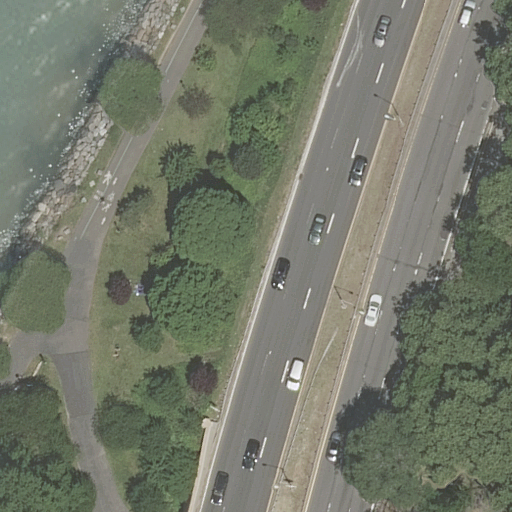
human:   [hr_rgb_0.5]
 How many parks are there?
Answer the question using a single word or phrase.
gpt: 2

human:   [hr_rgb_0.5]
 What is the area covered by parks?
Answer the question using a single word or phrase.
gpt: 15726m2

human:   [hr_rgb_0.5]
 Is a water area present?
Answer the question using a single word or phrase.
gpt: yes

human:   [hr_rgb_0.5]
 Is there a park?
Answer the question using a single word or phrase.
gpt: yes

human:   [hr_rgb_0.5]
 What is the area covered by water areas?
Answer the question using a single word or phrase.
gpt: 805m2

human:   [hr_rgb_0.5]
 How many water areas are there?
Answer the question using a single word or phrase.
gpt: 1

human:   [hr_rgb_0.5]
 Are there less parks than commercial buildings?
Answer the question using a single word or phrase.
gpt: no

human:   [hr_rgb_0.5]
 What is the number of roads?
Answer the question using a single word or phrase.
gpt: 7

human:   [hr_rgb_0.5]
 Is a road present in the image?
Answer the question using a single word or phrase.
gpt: yes

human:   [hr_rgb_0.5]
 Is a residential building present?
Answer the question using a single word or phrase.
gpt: no

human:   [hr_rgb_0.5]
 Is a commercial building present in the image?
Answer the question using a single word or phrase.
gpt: no

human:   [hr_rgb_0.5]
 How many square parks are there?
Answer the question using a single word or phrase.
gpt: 0

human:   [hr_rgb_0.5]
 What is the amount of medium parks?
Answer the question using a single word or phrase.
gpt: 0

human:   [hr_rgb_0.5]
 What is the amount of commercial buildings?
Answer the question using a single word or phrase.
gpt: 0

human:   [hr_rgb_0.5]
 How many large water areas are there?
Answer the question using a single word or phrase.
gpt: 1

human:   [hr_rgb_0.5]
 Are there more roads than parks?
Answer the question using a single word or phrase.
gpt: yes

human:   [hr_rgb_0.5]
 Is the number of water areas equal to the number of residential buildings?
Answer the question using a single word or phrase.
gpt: no

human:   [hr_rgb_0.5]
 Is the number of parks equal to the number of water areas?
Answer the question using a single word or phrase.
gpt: no

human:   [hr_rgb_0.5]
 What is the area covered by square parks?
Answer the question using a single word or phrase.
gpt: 0m2

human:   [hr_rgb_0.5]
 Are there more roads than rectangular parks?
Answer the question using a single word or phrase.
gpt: yes

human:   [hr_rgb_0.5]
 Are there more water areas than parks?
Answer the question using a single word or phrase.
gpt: no

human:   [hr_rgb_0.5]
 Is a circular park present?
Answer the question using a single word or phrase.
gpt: no

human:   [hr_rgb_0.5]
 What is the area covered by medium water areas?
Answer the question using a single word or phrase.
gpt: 0m2

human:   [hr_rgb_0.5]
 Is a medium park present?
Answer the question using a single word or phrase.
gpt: no

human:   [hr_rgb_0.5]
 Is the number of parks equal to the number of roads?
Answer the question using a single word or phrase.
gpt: no

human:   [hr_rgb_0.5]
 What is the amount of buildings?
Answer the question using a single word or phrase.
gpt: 0

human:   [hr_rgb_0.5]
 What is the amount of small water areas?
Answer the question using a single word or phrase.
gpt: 0

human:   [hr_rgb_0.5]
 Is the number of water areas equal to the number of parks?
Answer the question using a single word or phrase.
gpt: no

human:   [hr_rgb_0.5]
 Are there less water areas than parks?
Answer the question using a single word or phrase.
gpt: yes

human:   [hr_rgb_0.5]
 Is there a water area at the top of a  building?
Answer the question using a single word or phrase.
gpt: no

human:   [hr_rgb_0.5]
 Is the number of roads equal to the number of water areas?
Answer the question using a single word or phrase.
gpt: no

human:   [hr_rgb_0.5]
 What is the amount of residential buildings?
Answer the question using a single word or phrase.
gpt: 0

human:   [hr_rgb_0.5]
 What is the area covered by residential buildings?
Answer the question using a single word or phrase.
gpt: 0m2

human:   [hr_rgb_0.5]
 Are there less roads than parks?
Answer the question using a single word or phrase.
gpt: no

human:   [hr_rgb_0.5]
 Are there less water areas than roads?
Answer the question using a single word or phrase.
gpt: yes

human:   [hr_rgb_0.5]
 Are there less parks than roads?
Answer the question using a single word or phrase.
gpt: yes

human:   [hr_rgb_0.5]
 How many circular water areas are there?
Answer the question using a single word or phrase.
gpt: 0

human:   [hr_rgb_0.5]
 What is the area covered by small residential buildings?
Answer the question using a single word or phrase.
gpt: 0m2

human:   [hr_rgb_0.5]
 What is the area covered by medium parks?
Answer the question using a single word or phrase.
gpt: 0m2

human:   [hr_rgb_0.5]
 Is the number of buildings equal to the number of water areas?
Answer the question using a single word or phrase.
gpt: no

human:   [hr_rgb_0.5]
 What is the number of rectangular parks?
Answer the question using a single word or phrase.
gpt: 2

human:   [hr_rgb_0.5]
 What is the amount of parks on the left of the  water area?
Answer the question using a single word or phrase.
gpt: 1

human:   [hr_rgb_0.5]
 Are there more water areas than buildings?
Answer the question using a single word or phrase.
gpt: yes

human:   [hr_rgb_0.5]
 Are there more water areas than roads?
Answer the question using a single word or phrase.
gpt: no

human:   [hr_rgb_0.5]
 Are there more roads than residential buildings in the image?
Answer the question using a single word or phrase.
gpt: yes

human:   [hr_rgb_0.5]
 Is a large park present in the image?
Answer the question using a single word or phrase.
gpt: yes

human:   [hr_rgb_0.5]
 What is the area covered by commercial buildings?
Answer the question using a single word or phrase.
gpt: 0m2

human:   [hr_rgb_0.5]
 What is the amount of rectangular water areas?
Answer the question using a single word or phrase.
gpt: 1

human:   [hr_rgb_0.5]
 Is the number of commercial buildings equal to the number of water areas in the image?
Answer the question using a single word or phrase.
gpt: no

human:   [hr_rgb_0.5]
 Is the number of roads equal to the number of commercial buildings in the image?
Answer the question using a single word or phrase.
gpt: no

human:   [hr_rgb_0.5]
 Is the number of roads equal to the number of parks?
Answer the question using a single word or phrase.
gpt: no

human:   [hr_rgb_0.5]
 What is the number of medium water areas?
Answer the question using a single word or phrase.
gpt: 0

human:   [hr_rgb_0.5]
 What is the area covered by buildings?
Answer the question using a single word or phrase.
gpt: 0m2

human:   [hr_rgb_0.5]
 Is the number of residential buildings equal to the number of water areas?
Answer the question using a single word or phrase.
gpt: no

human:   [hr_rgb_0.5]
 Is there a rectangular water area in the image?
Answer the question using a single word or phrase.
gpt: yes

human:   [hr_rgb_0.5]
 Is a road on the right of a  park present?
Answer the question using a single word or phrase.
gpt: yes

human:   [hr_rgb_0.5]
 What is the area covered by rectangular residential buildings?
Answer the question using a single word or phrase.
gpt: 0m2

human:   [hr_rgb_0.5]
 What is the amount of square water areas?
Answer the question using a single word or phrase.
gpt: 0

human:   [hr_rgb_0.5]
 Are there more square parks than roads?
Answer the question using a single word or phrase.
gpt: no

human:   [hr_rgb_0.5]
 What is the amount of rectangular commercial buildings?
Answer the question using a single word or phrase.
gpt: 0

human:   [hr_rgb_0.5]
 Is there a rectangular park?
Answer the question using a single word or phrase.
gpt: yes

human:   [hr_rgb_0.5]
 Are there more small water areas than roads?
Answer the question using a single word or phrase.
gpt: no

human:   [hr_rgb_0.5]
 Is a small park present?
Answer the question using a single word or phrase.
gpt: no

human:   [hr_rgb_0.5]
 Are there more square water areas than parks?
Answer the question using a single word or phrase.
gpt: no